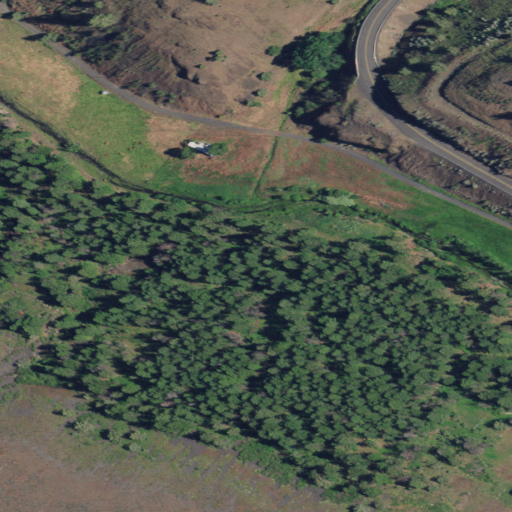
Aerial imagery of valley in Oregon named Hoskins Canyon containing evergreen forest, grassland, shrub, open development, low intensity development, medium intensity development, and high intensity development